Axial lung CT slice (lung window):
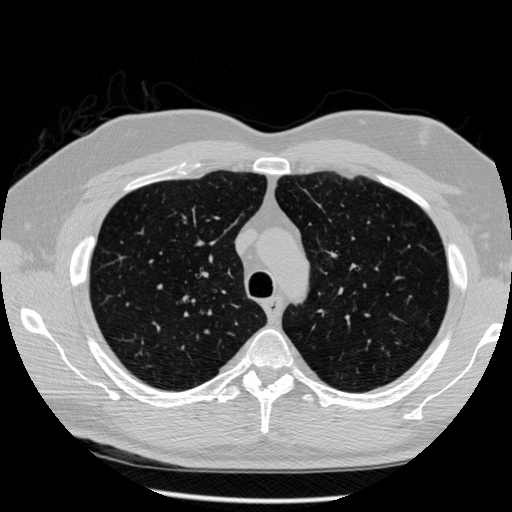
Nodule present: no